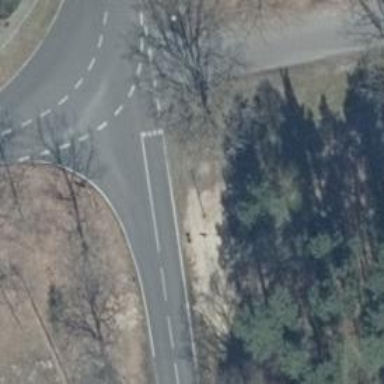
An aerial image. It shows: Road with "give way" sign.